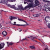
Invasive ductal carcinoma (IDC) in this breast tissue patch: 0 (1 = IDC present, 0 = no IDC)